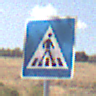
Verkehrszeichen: FussgaengerueberwegLinks
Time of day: Midday
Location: Outdoor (Nature)
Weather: PartlyCloudy
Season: NotSpecified
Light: Natural